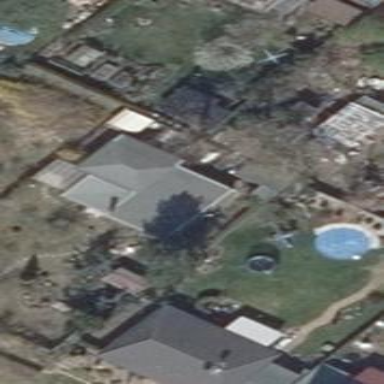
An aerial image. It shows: Simple house.